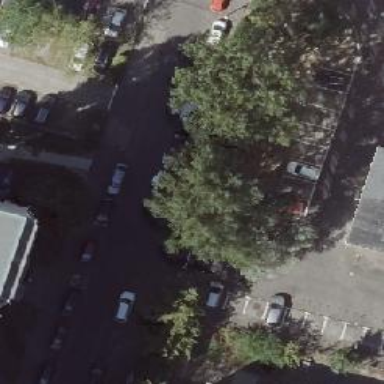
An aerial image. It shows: Residential road with parallel parking lanes on both sides. There are asphalt sidewalks on both sides of the road.